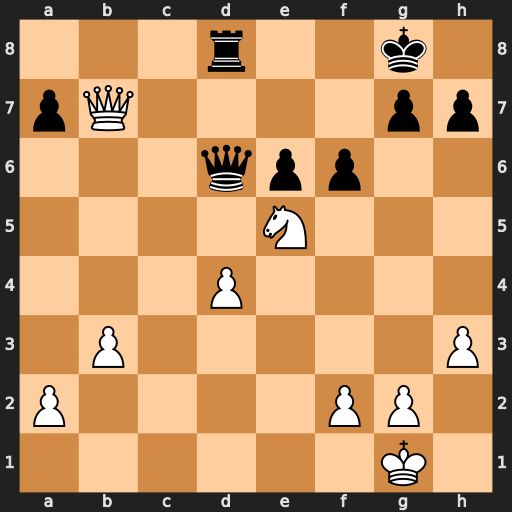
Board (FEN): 3r2k1/pQ4pp/3qpp2/4N3/3P4/1P5P/P4PP1/6K1
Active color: w
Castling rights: -
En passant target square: -
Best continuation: Nf7 Qxd4 Nxd8